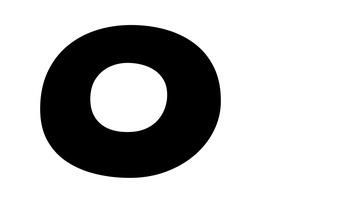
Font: Gluten_SemiBold